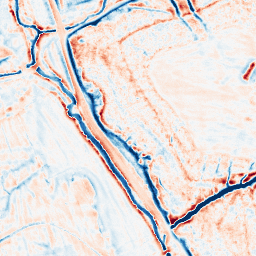
Category: edge_preserving
Decomposition family: bilateral
Decomposition parameters: d: 15
sigma_color: 25
sigma_space: 100
Upsampling method: bicubic
Upsampling parameters: scale: 4
Upsampling scale: 4